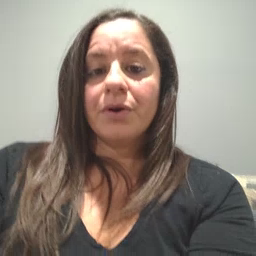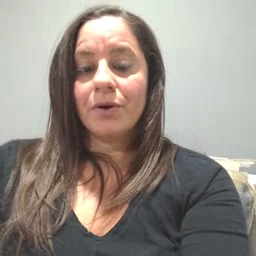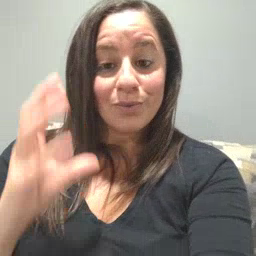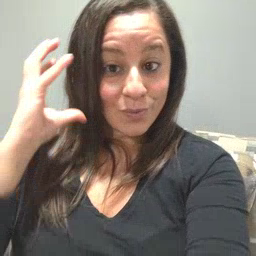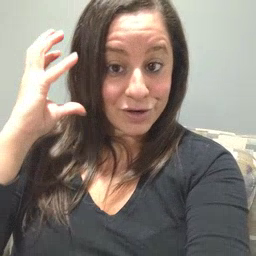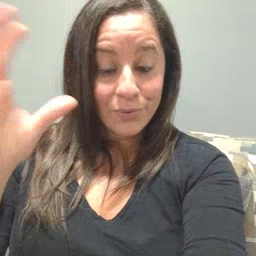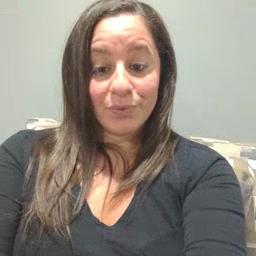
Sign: radio